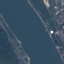
Land use / land cover class: River